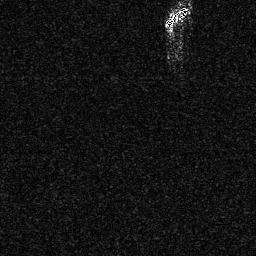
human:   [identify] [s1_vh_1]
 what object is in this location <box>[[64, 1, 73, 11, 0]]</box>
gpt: <ref>1 medium ship at the top</ref>